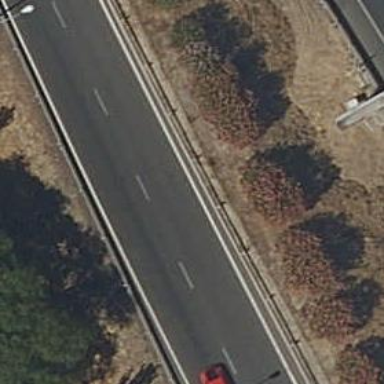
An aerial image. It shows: Rumble strip for traffic calming.